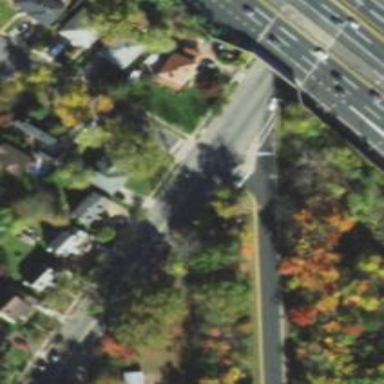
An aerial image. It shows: Tertiary road with sidewalk on the left.